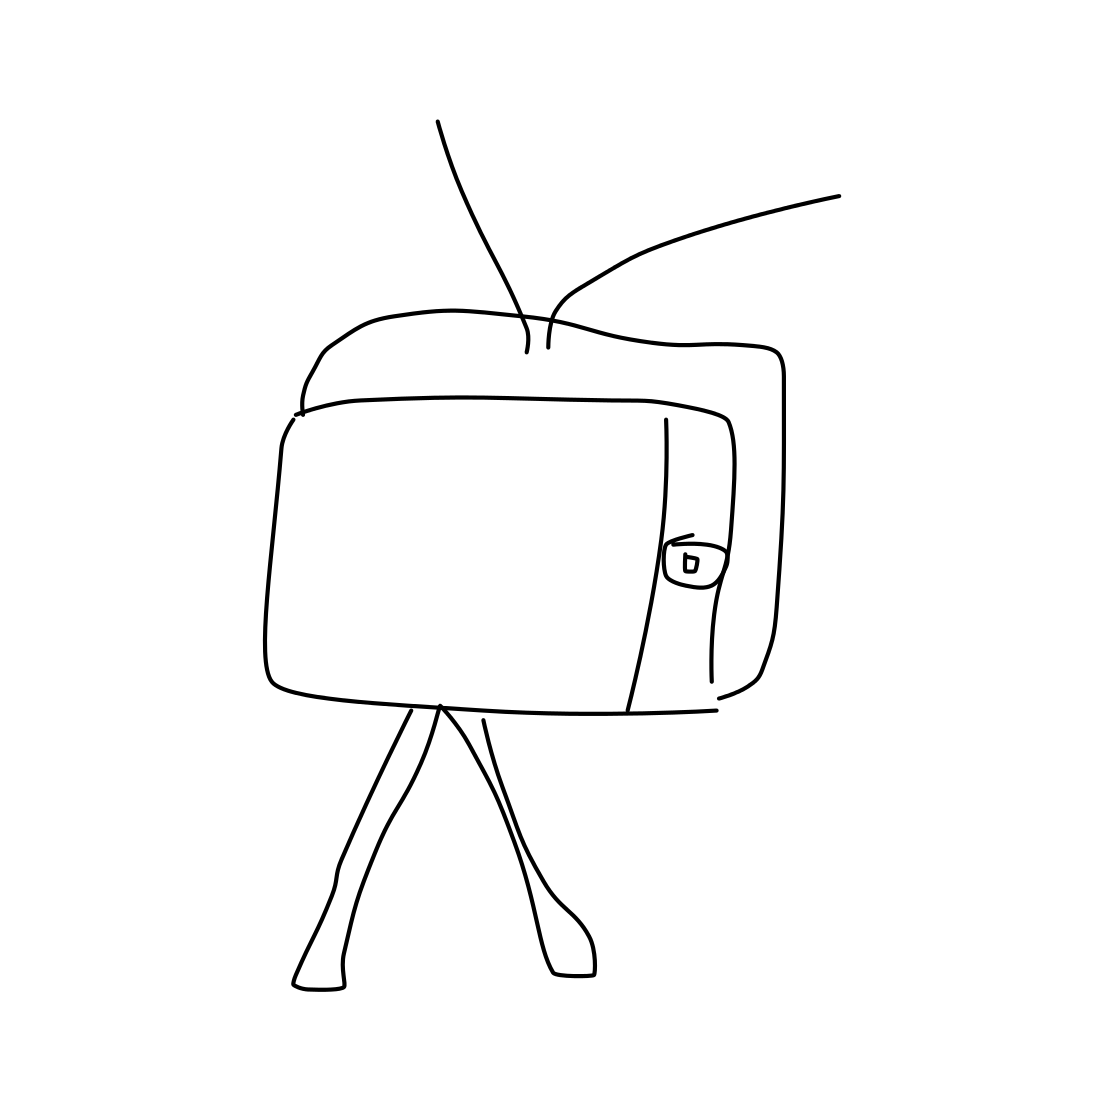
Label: tv